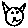
Label: cat